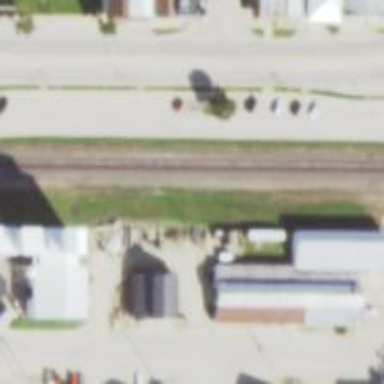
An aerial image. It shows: Railway service station.